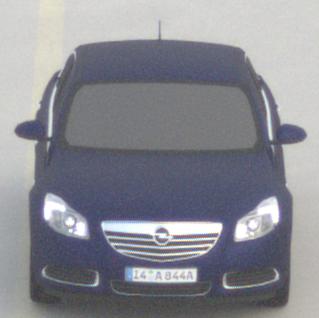
Make: Opel
Model: Insignia 1.6
Detailed model: Insignia (A) Notch Back
Model produced from: 2008/11
Model produced until: 2008/12
Doors: 4
Color: blue
Road condition: dry road
Daytime: morning or afternoon
Contrast: low contrast